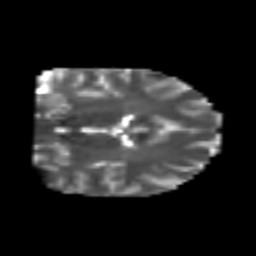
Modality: T2w
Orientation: coronal
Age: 25
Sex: male
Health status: healthy